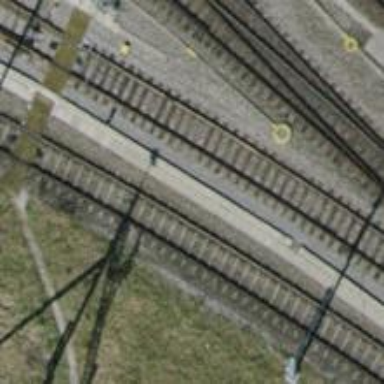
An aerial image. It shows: Railway yard with single rail track. The electrified track has contact line for power supply.